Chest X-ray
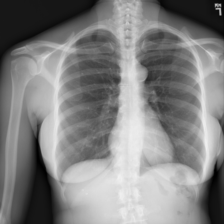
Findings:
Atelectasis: negative
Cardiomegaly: negative
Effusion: positive
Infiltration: negative
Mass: negative
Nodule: negative
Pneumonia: negative
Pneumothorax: negative
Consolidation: negative
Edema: negative
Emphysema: negative
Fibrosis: negative
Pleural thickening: negative
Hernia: negative